Question: This project is discontinued , however the project files are still alive , simply i want to use the 'haar.js' project to detect upper body in some media file (video or image ) , the current cascades in project folder doesn't contain upper body classifier , so i will have to use their tool ('haartojs.php').
I have done the following :
1. Downloaded php for windows.
2. copied my open cv xml file to the root.
3. ran cmd command: php haartojs.php --xml=myfile.xml
4. seems the tool is working but i cant find the output file anywhere.
Also i checked the php file source ( im not php expert ) , did not find any line that shows any indication to write files.
any help will be appreciated.
php source file:
<URL>
Project Page:
<URL>
and this is a screenshot of the output:

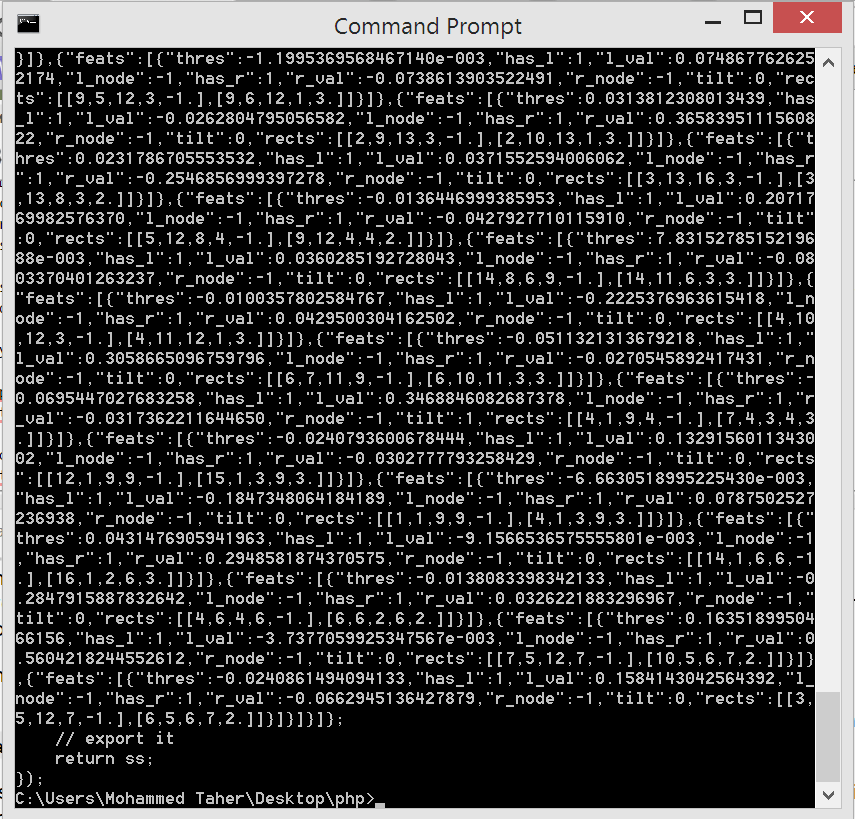
Answer: I found the correct answer , after a bit long search , it is not related to php , it is about saving output in a file from cmd , a typical run command is as following:
'''
php haartojs.php --xml=myxmlfilename.xml > myjsfilename.js
'''
this will simply output the result from php operation to a js file.